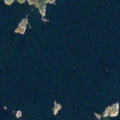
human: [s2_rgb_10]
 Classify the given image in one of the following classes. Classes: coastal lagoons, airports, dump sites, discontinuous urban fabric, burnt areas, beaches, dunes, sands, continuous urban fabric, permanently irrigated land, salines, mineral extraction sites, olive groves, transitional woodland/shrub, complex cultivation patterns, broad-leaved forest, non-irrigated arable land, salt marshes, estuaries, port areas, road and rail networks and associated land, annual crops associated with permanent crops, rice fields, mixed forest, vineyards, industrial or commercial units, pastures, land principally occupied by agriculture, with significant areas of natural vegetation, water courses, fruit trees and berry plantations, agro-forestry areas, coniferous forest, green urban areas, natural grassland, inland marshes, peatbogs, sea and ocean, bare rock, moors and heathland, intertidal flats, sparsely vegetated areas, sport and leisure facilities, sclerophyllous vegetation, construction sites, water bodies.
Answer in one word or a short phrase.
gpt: sea and ocean